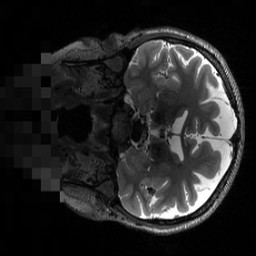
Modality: T2w
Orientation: coronal
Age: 26
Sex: female
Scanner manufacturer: siemens
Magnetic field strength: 3 T
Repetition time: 3.2 s
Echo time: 0.564 s